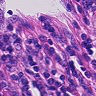
Metastatic tissue present: no